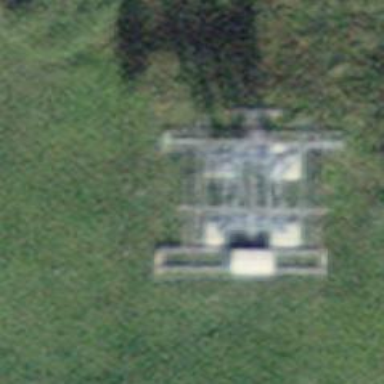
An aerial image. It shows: Pylon for aerialway.